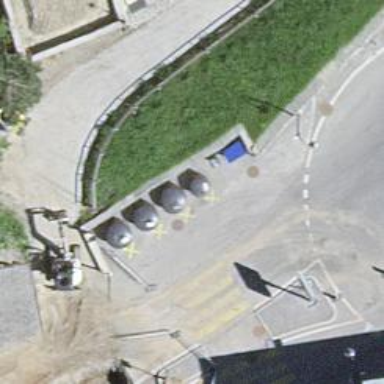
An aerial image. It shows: Bus stop with shelter. It is platform for public transport.